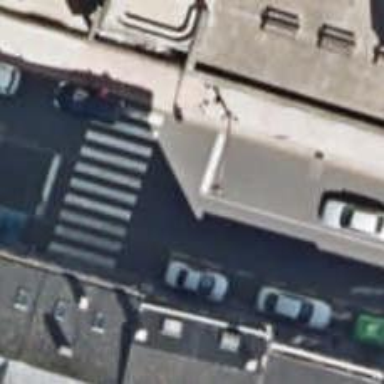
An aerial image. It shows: Road with traffic signals.